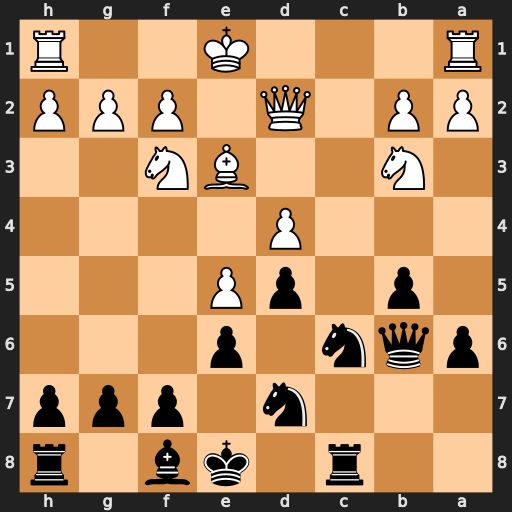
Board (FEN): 2r1kb1r/3n1ppp/pqn1p3/1p1pP3/3P4/1N2BN2/PP1Q1PPP/R3K2R
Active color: b
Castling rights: KQk
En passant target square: -
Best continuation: Bb4 Qxb4 Nxb4